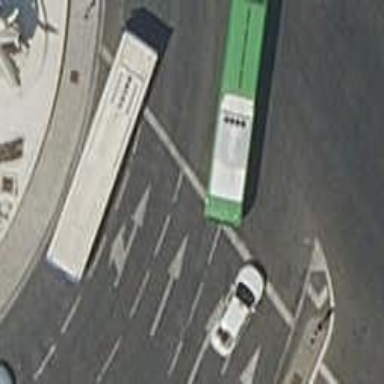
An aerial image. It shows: Road with traffic signals.